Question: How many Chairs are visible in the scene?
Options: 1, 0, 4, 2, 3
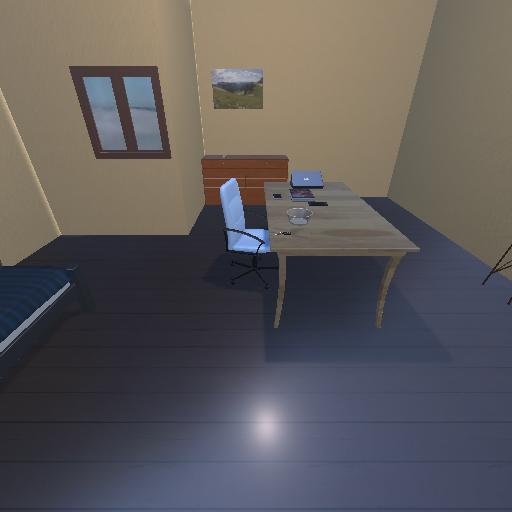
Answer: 1